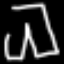
Label: pants